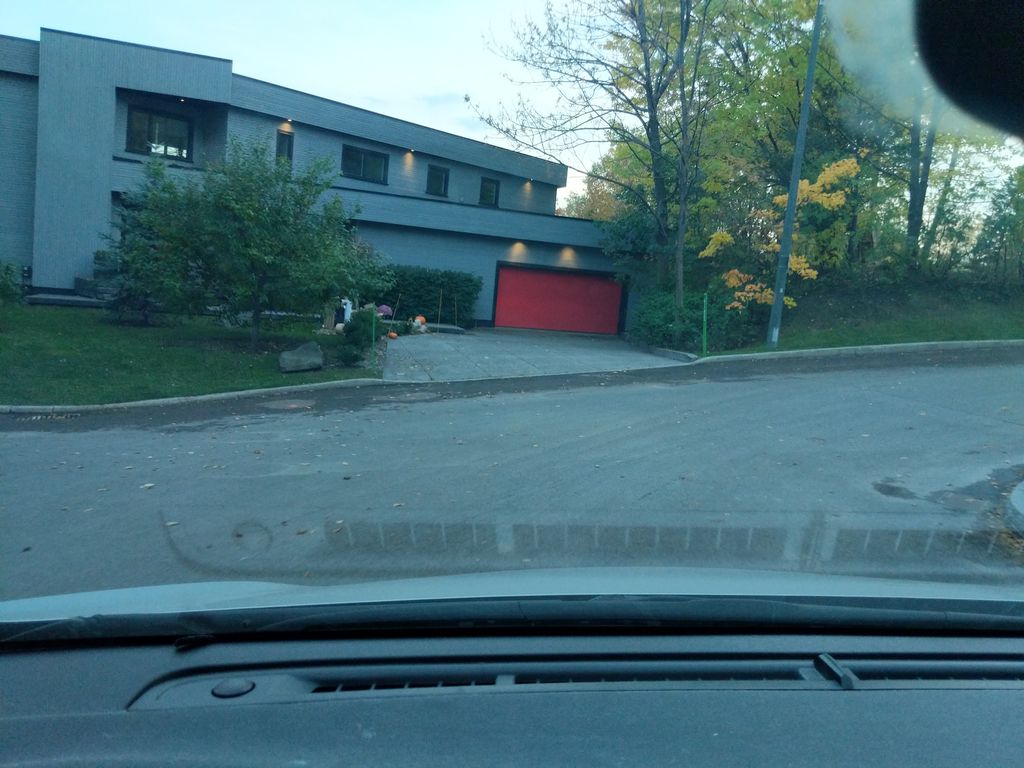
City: quebec_city